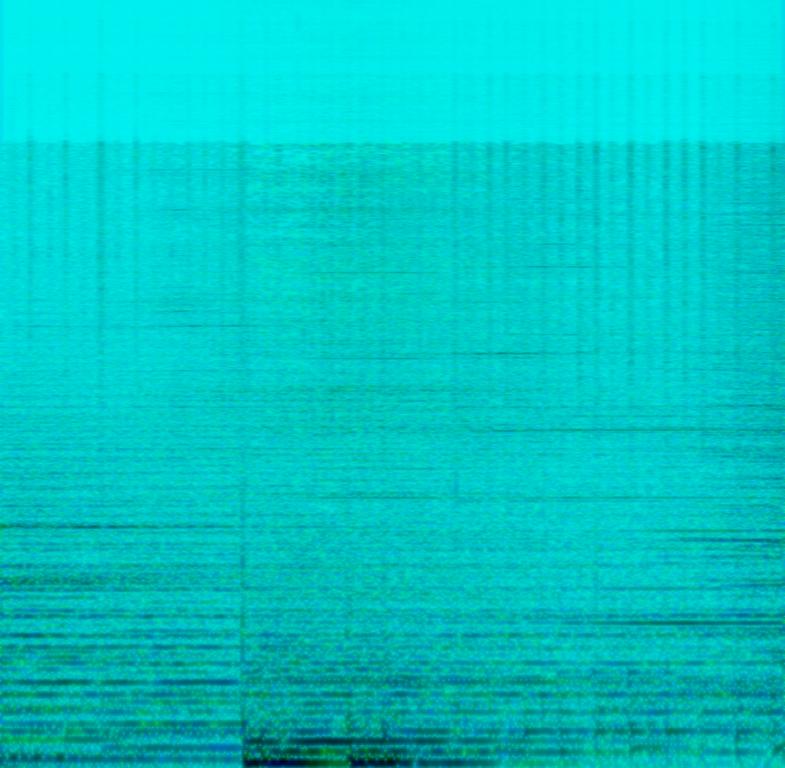
The song is instrumental. The tempo is medium with a steady percussive rhythm, keyboard accompaniment, string section harmony and various sound effects. The song is ominous and full of suspense. The song is a movie soundtrack and has poor audio quality.